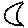
Label: moon